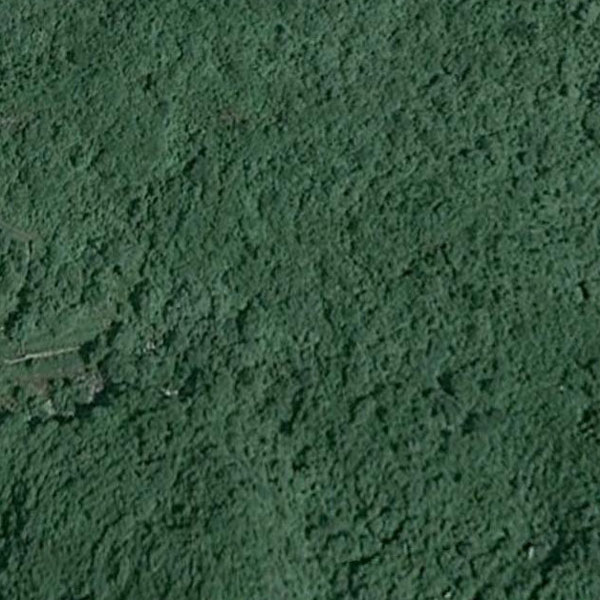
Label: Forest